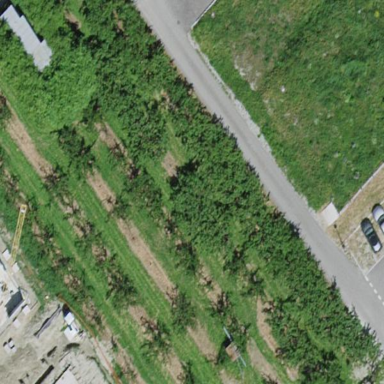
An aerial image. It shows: Orchard.